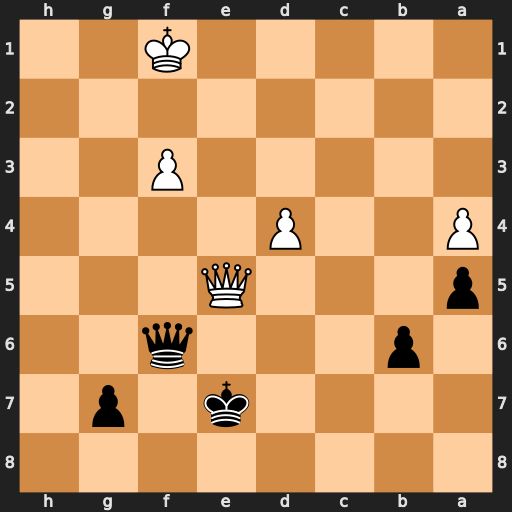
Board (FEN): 8/4k1p1/1p3q2/p3Q3/P2P4/5P2/8/5K2
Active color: b
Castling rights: -
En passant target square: -
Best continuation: Qxe5 dxe5 g5 Kf2 Ke6